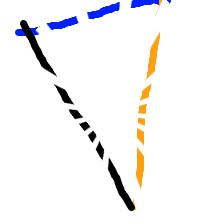
Shape: triangle